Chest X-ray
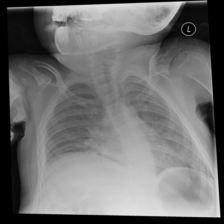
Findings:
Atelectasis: negative
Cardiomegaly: negative
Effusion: negative
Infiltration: negative
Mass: negative
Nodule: negative
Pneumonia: negative
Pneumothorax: negative
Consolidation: negative
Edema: negative
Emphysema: negative
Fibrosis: negative
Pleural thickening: negative
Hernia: negative